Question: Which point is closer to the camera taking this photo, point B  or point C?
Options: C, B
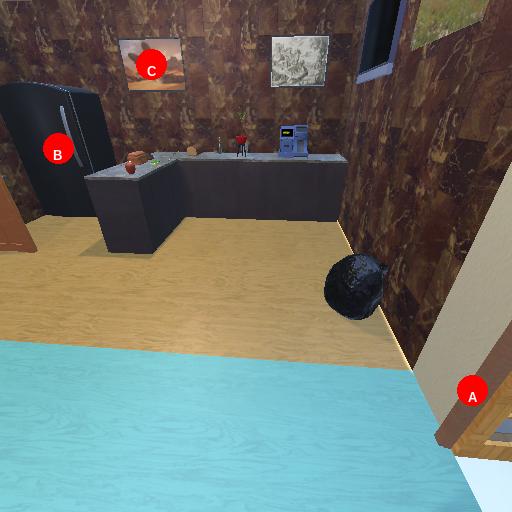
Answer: C